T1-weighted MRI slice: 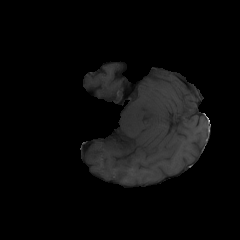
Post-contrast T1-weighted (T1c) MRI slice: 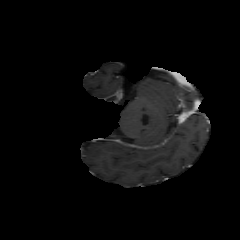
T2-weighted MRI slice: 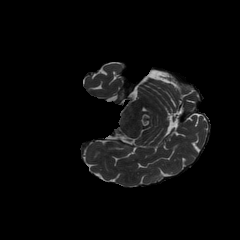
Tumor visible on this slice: no